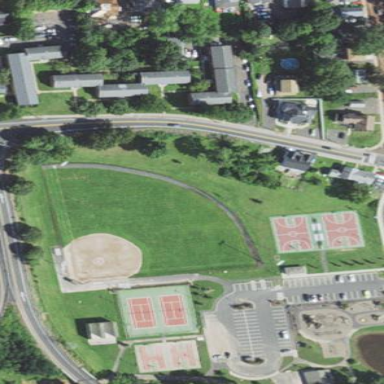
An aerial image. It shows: Baseball pitch for leisure land.